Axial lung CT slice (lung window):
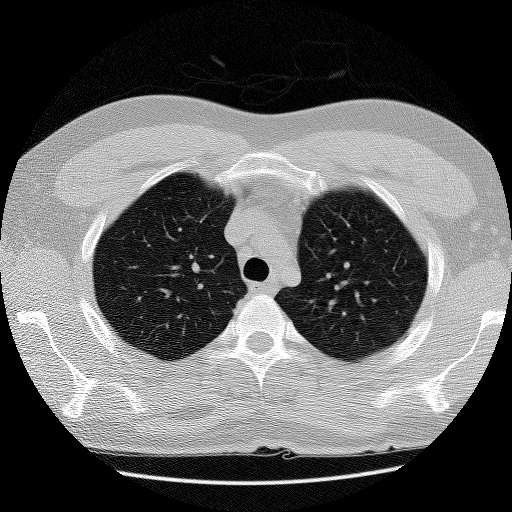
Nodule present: no